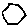
Label: hexagon